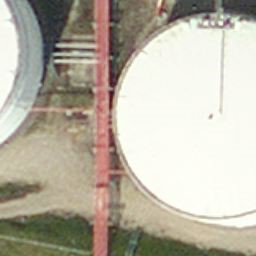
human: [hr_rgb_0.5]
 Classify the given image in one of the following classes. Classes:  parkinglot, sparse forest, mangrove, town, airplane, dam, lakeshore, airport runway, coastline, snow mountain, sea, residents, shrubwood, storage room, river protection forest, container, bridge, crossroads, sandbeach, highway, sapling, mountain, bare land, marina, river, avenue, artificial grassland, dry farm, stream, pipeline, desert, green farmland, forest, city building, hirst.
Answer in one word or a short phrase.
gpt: storage room